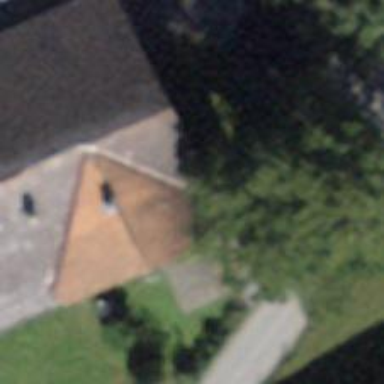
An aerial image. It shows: Residential building.